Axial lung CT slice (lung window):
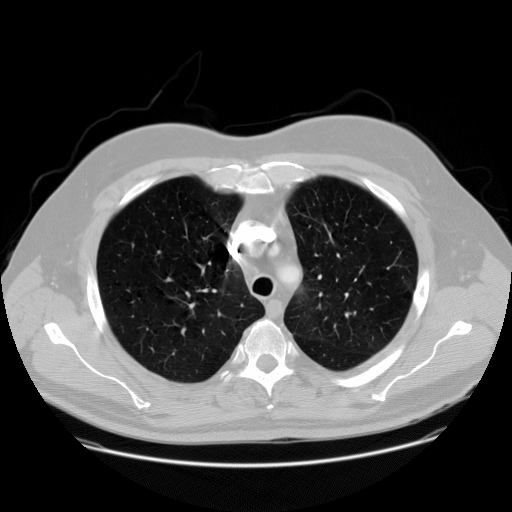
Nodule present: no